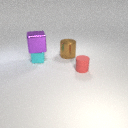
small cyan metal cube to the left of small red rubber cylinder